Question: I analyzed these two regexes using <URL>. I think the backtrack of '/\S+:/' is right. But I can't understand that difference. Am I wrong?

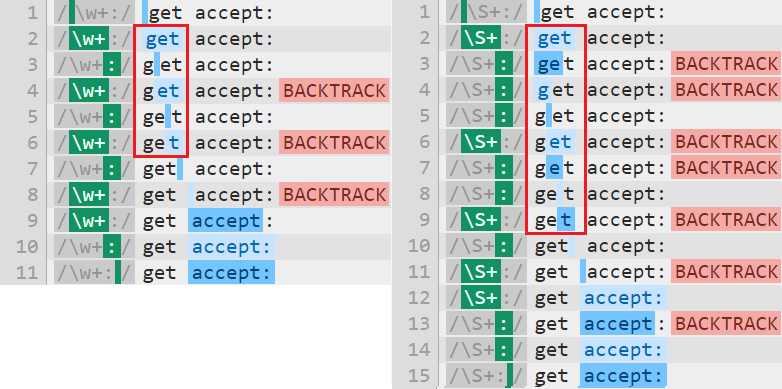
Answer: While this appears to be implementation specific (RegexBuddy doesn't show this behavior), it can be explained as follows:
'\w' can't match ':', but '\S' can. Therefore, '\S+:' needs to check more variations of the input string before making sure that 'get' can't match it.
More optimized regex engines will exclude impossible matches faster (e. g., when the regex contains a literal character that isn't present in the current part of the match), but apparently the engine that regex101 is using isn't doing that.